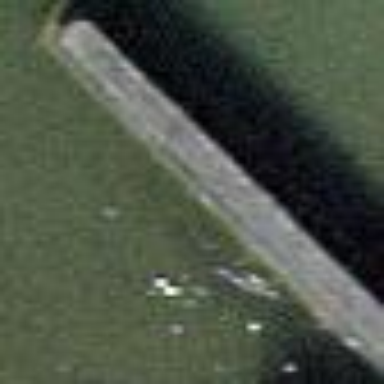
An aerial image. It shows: Breakwater structure.